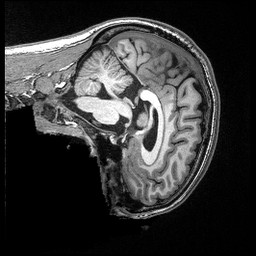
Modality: T1w
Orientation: sagittal
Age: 24
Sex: male
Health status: healthy
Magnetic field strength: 3 T
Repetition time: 2.53 s
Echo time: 0.00331 s